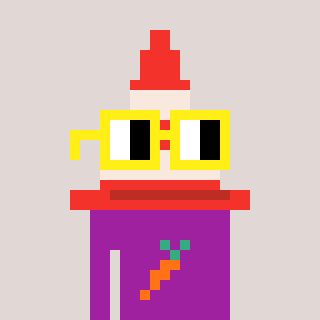
a pixel art character with square yellow glasses, a cone-shaped head and a magenta-colored body on a warm background